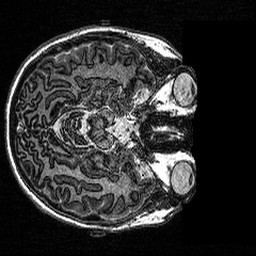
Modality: MP2RAGE
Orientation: axial
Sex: female
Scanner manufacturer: siemens
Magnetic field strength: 3 T
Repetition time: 5 s
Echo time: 0.00292 s